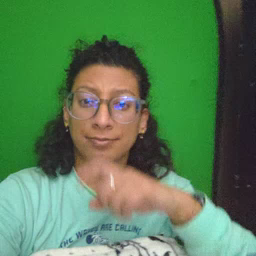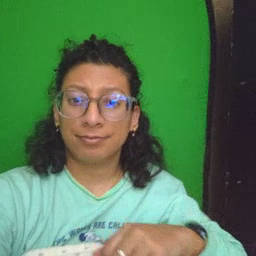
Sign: sleep